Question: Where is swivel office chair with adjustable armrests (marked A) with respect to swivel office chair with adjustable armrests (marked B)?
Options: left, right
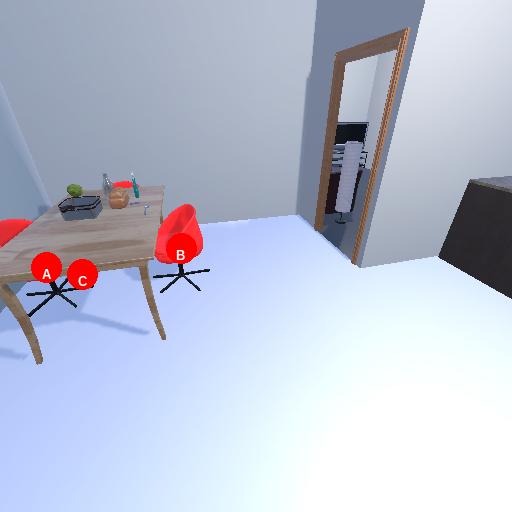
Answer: left